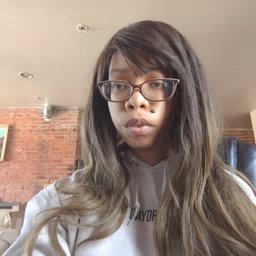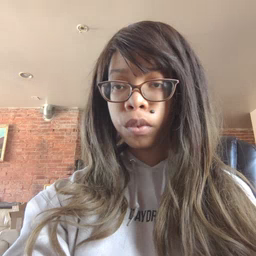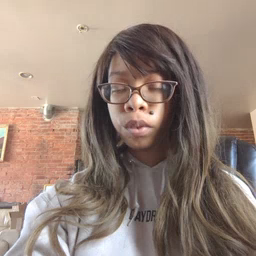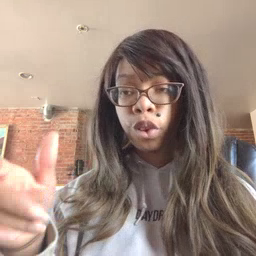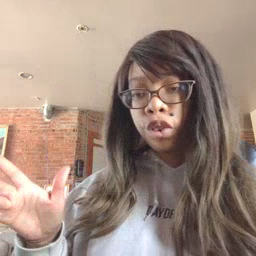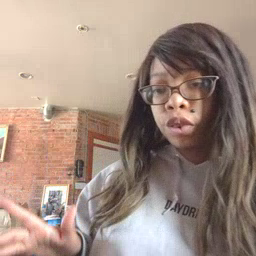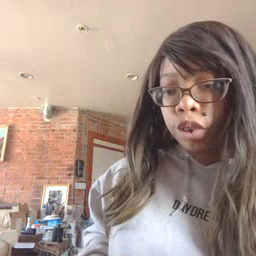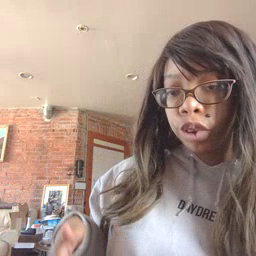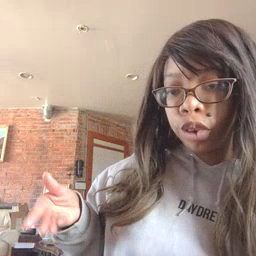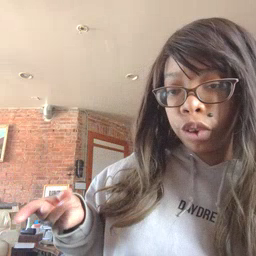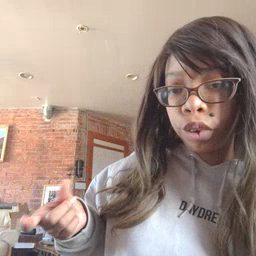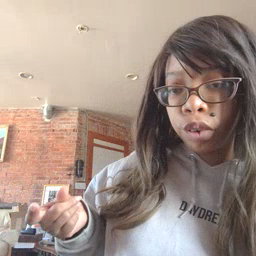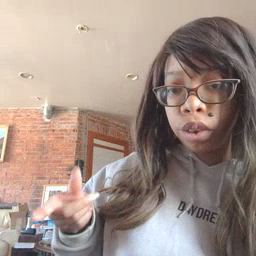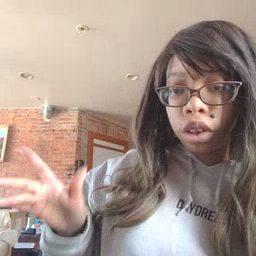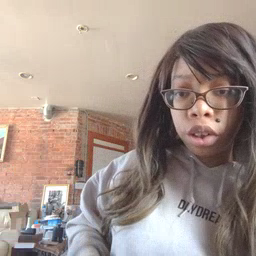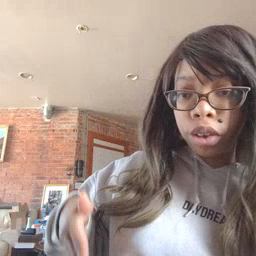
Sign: dog